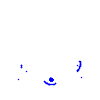
Particle: kaon